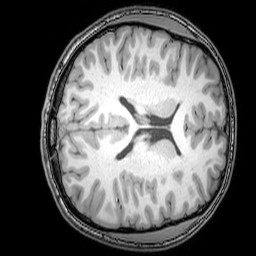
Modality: T1w
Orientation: axial
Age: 21
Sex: male
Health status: healthy
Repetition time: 0.081 s
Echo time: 0.037 s